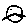
Label: cat